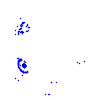
Particle: electron